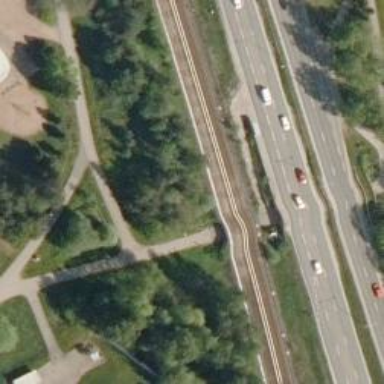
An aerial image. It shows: Bridge with electrified rail.